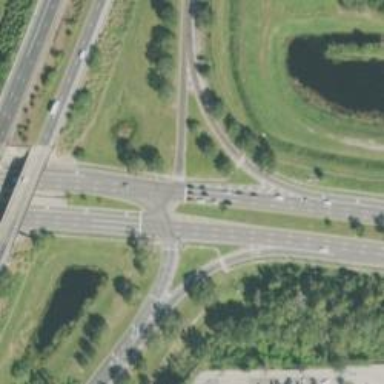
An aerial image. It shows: Parclo intersection with motorway link.